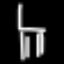
Label: chair